Field crop: tomato
Growth stage: 1
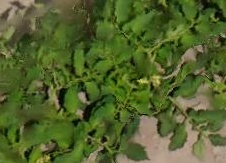
Species: tomato